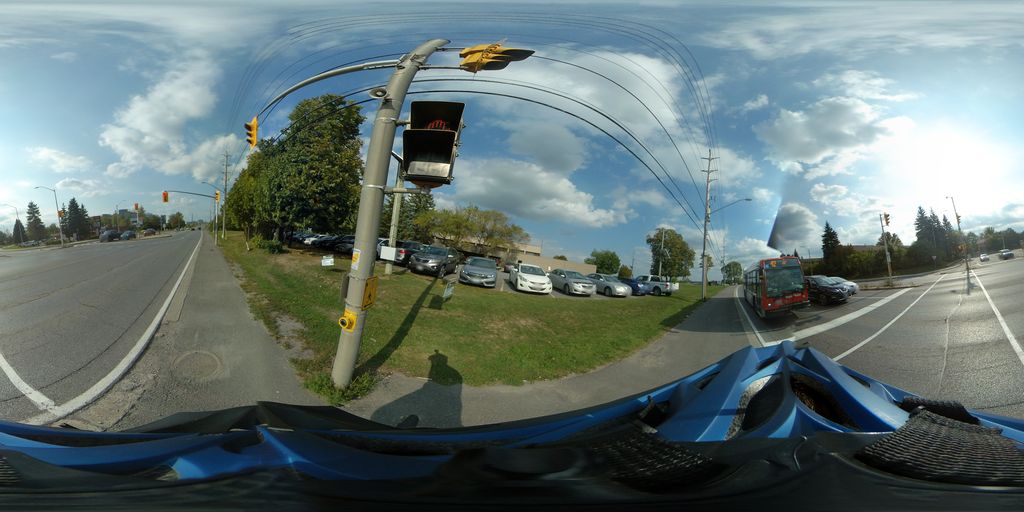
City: ottawa-gatineau